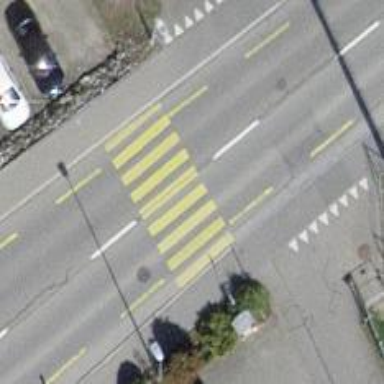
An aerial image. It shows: Zebra crossing on the road.